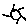
Label: sun